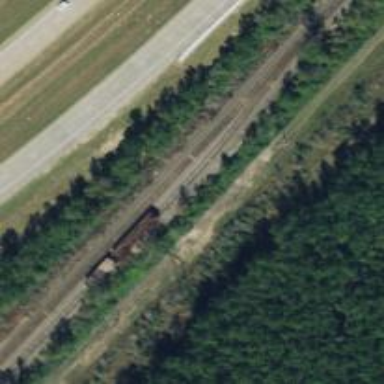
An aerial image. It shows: Railway siding for service.